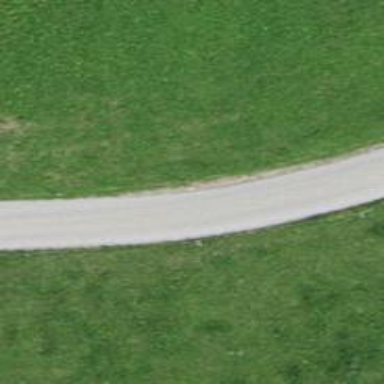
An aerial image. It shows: Well-maintained track road with grade 1 tracktype.